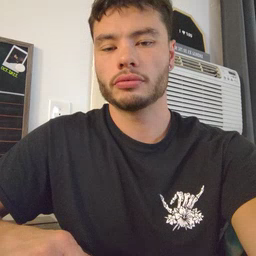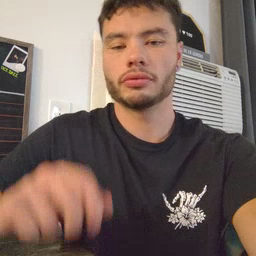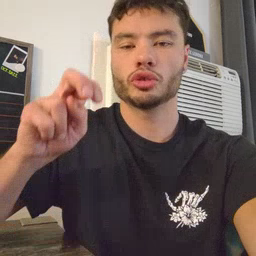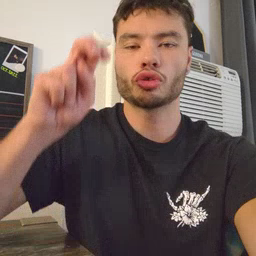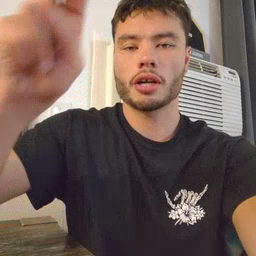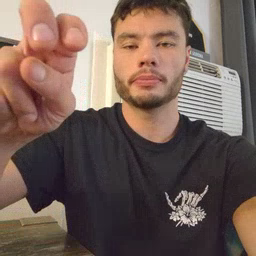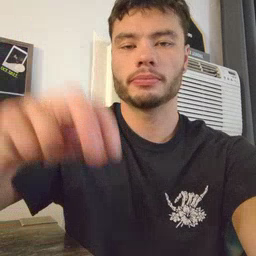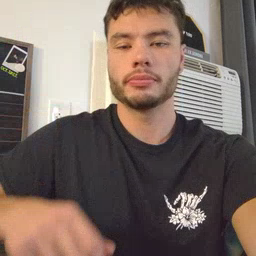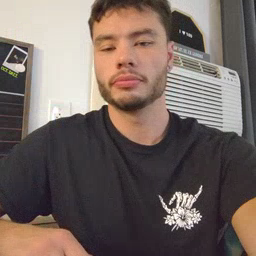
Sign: jump